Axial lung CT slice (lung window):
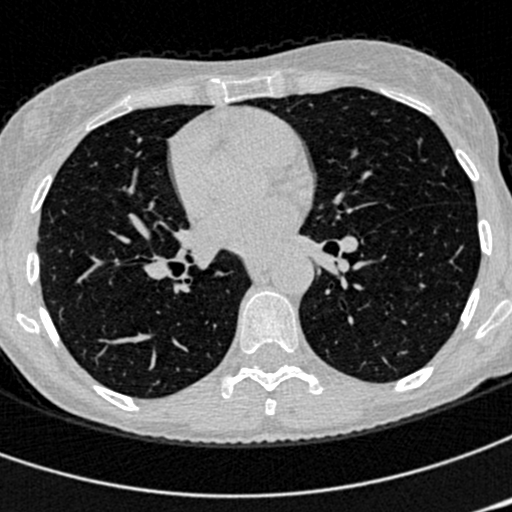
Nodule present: no